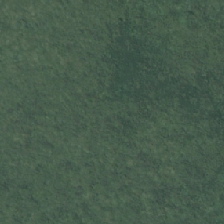
Land cover: herbaceous_freshwater_vege